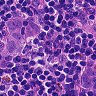
Metastatic tissue present: yes